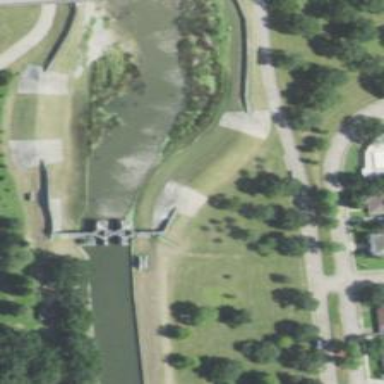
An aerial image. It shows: Dam across waterway.